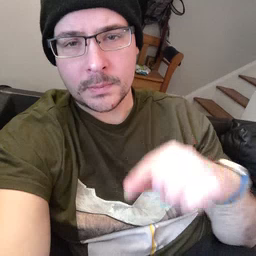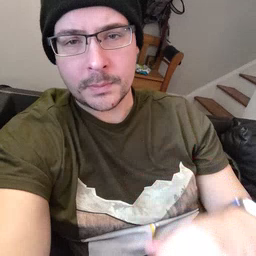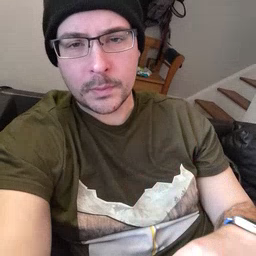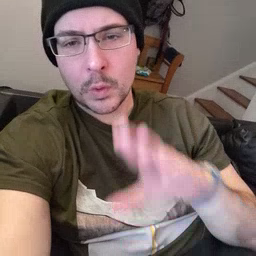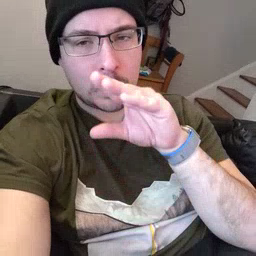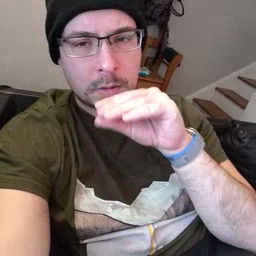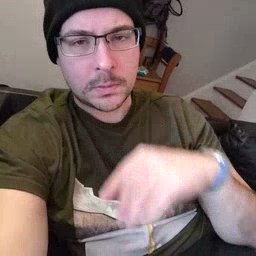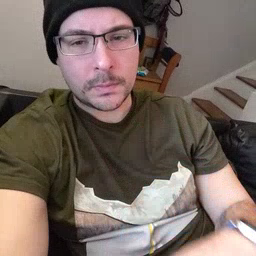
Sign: goose